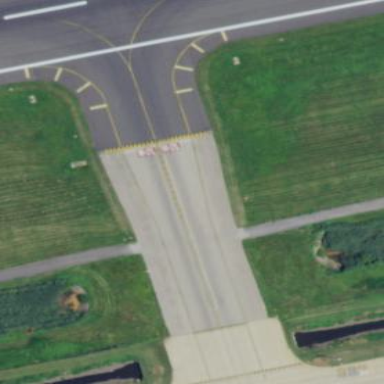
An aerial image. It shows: Area designated as taxiway at the airport.